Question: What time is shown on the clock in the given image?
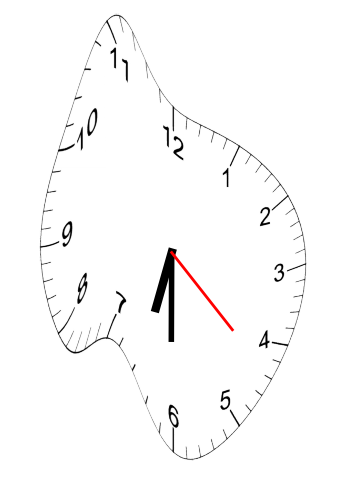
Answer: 06:30:22